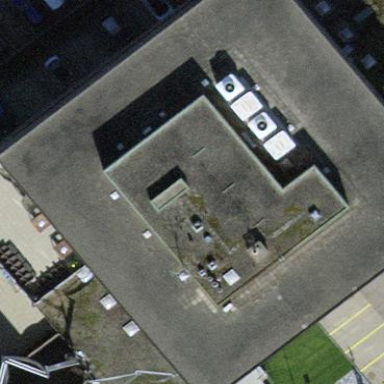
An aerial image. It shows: Commercial building.